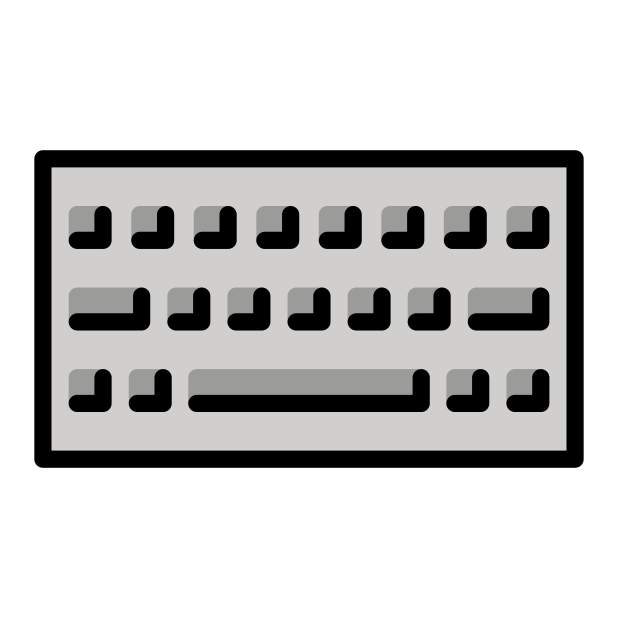
Emoji: ⌨
Name: keyboard
Unicode: 0x2328